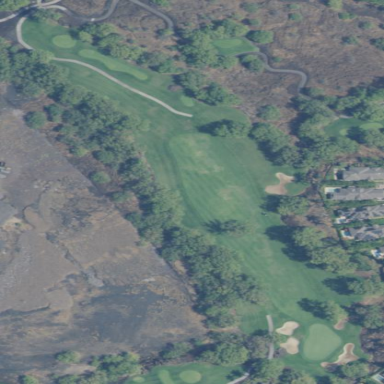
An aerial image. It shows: Golf fairway in the image.